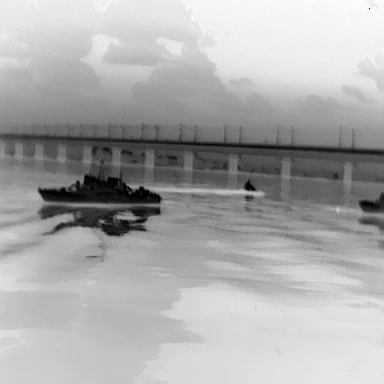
There is a warship in the infrared image.